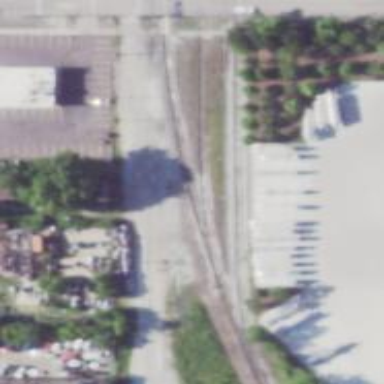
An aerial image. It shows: Abandoned railway yard.